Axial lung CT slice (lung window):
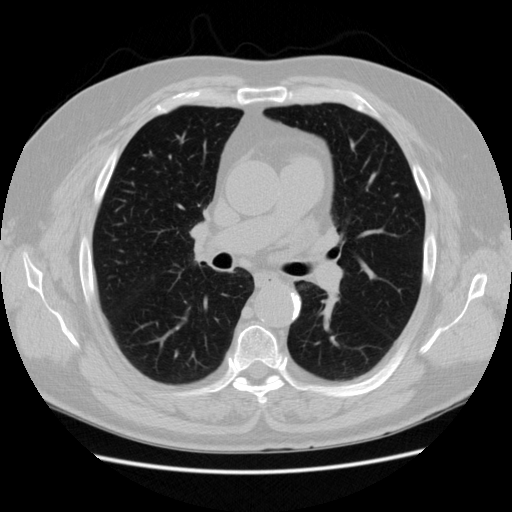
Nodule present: no